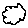
Label: cloud